Question: When i try to upload a large csv file to CKAN datastore it fails and shows the following message
'''
Error: Resource too large to download: <PHONE> > max (<PHONE>).
'''
I changed the maximum in megabytes a resources upload to
'''
ckan.max_resource_size = 5120
'''
in
> /etc/ckan/production.ini
What else do i need to change to upload a large csv to ckan.
Screenshot:

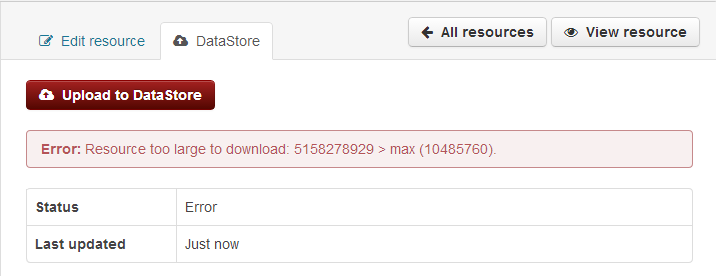
Answer: That error message comes from the DataPusher, not from CKAN itself: <URL>. Pushing larger files into the DataStore is not supported.
Two possible workarounds might be:
1. Use the DataStore API to add the data yourself.
2. Change the MAX_CONTENT_LENGTH on the line in the DataPusher source code that I linked to above, to something bigger.